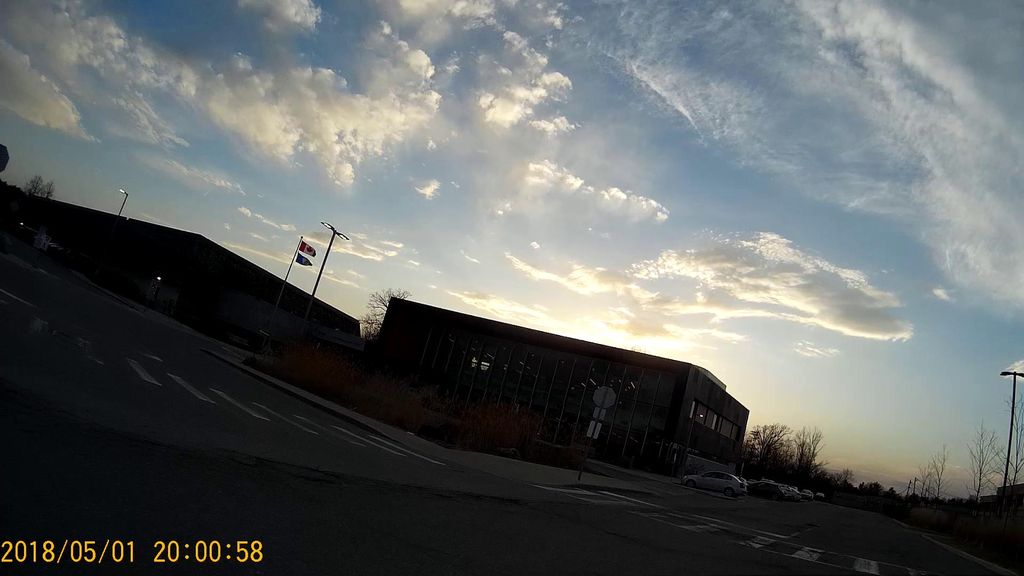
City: ottawa-gatineau